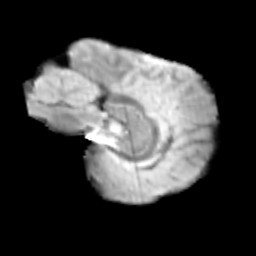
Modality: T2w
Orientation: sagittal
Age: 12
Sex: male
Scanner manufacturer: siemens
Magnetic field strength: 3 T
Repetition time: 3.8 s
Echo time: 0.07 s